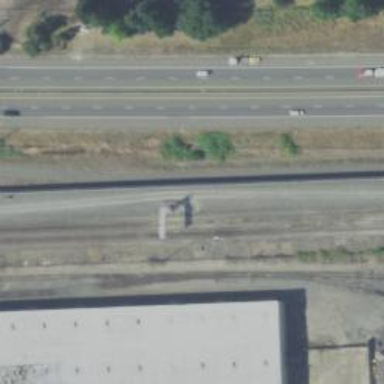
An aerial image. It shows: Railway signal.